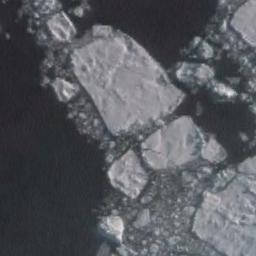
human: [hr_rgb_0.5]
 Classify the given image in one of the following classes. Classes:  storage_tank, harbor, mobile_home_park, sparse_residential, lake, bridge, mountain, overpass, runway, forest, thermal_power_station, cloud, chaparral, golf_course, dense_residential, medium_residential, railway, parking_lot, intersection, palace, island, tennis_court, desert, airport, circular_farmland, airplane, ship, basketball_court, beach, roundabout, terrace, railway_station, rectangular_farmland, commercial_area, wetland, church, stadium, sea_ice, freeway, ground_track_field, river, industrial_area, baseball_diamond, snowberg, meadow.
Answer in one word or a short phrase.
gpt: sea_ice